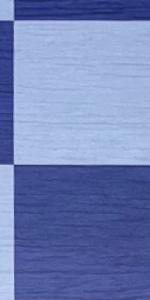
Label: Empty